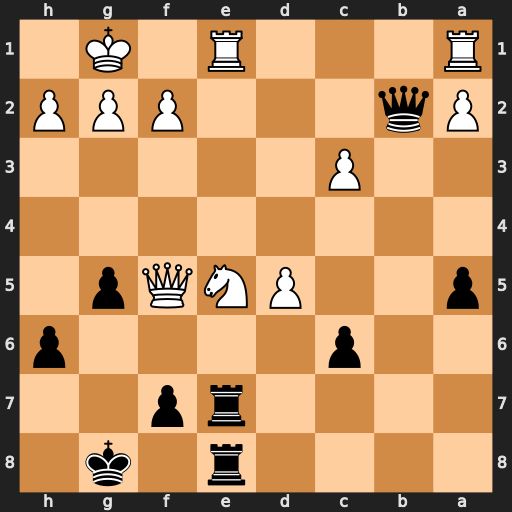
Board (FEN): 4r1k1/4rp2/2p4p/p2PNQp1/8/2P5/Pq3PPP/R3R1K1
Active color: b
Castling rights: -
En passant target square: -
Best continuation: Rxe5 Qxe5 Rxe5